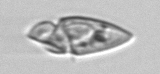
Label: Katodinium_or_Torodinium